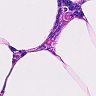
Metastatic tissue present: no